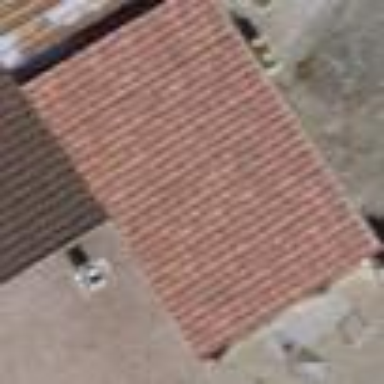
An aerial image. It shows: Shed.